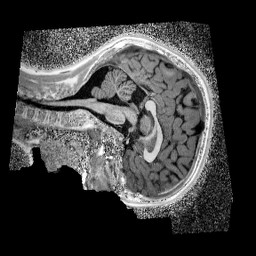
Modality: UNIT1_denoised
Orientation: sagittal
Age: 11
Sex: male
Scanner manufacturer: siemens
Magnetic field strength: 3 T
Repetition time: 4 s
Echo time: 0.00299 s